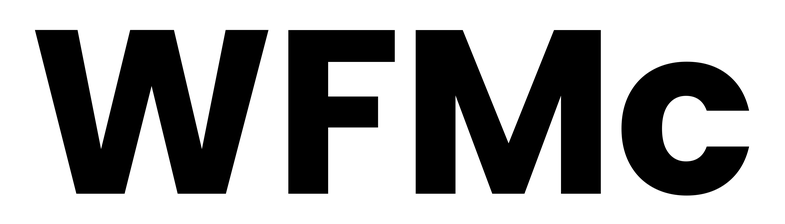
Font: Poppins-Bold